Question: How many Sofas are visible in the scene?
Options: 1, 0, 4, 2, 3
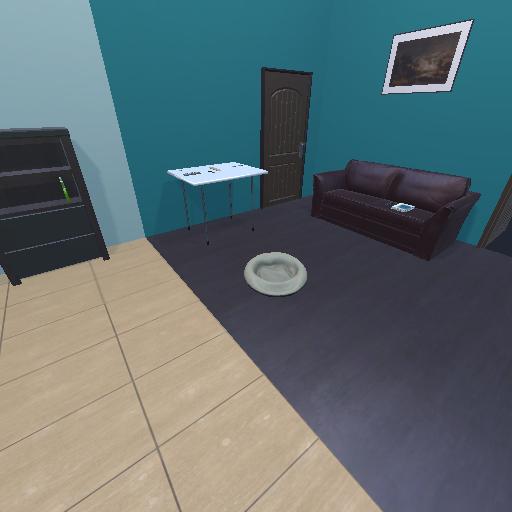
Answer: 1